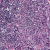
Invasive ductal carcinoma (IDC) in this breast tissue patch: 0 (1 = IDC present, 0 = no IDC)